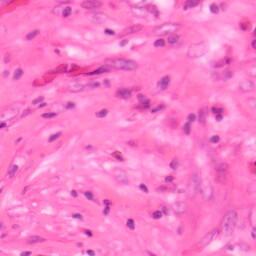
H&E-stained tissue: Colon